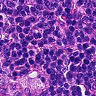
Metastatic tissue present: no